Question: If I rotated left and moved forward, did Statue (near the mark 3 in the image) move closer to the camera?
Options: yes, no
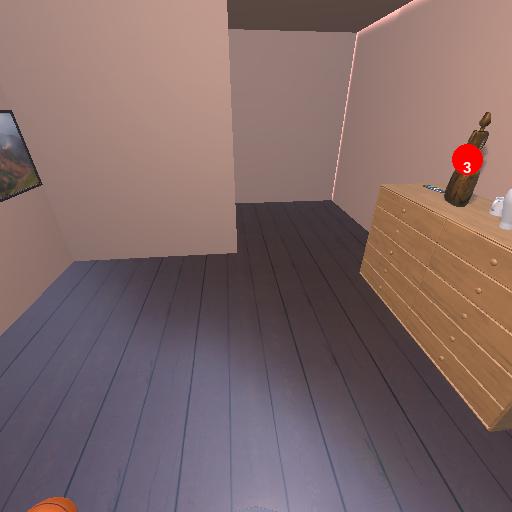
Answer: yes